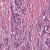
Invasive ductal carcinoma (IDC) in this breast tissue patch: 1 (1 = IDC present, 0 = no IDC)